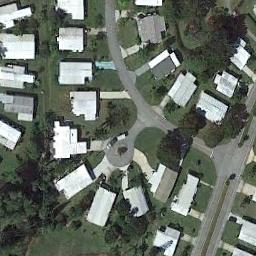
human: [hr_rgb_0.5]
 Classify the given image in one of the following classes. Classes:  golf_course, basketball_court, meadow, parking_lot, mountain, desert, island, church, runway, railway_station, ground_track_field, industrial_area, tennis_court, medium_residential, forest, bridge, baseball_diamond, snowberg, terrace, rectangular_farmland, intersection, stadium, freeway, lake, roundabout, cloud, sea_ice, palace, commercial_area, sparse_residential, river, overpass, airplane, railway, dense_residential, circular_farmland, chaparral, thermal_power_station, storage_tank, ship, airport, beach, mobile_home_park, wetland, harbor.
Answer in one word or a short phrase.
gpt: mobile_home_park